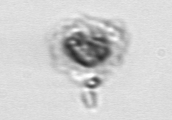
Label: Emiliania_huxleyi